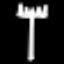
Label: fork